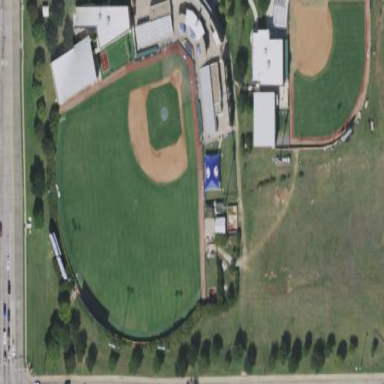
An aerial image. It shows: Baseball pitch for leisure land.